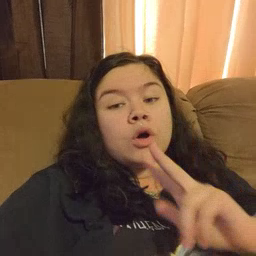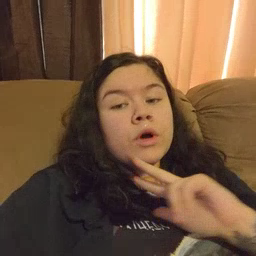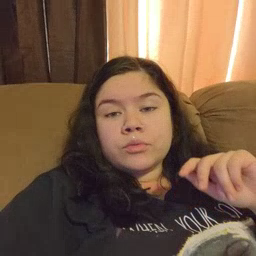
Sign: underwear